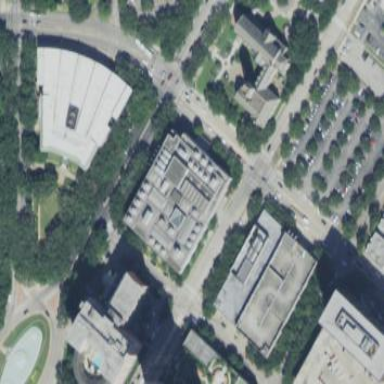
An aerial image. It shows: Public building.